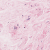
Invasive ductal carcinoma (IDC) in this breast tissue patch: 0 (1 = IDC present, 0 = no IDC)